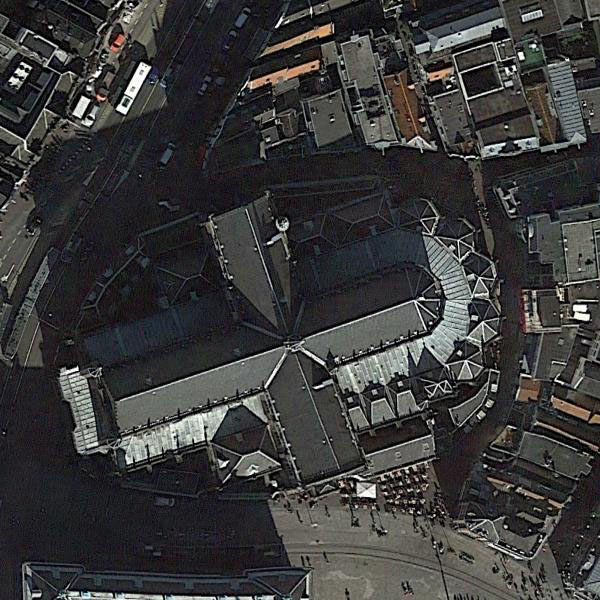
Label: Church